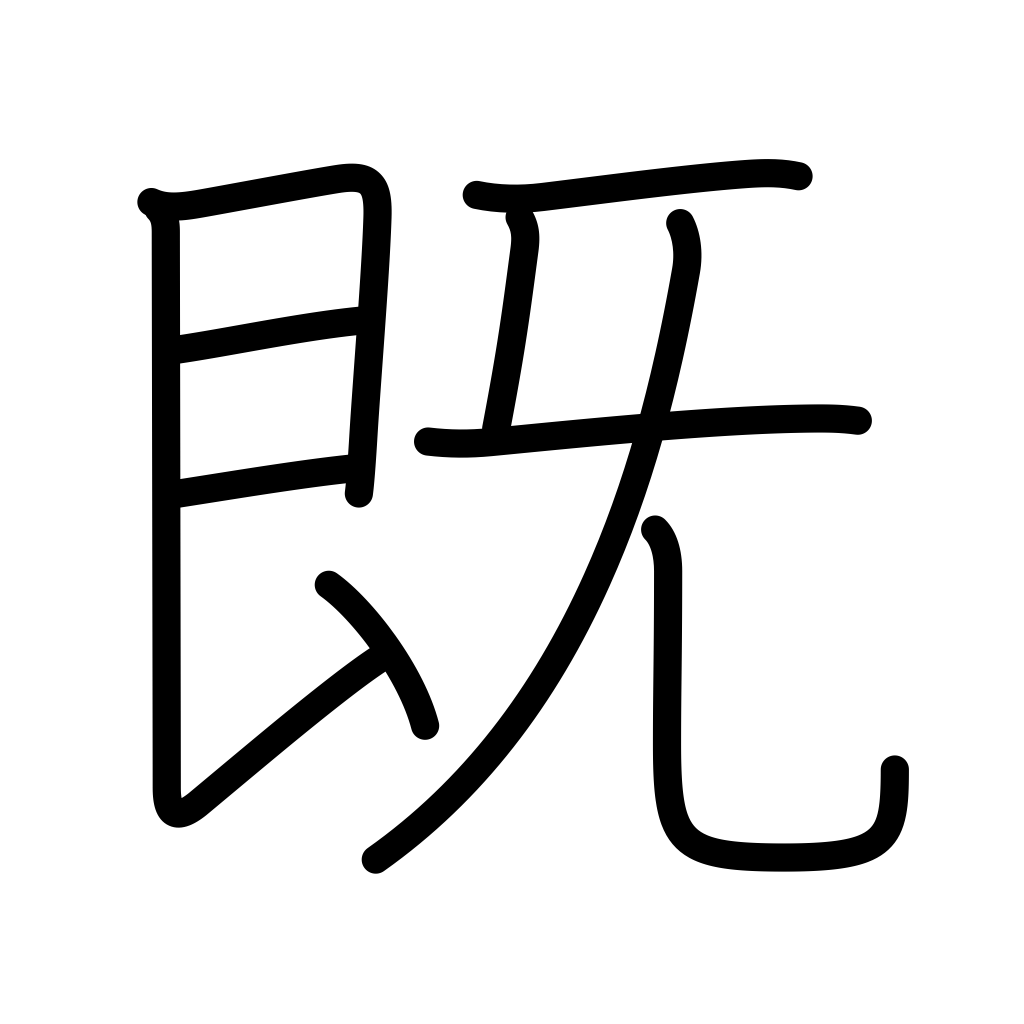
Meaning: previously, already, long ago